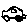
Label: car